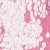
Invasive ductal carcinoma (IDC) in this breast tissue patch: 0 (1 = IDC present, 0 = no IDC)